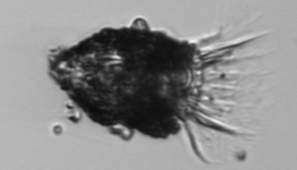
Label: Stenosemella_pacifica